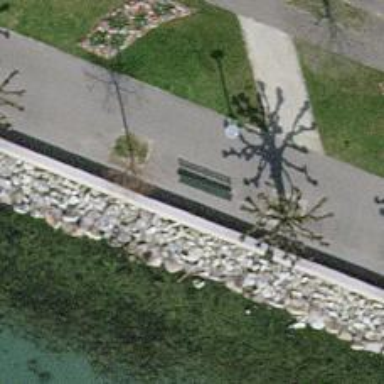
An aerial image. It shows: Bench for seating.